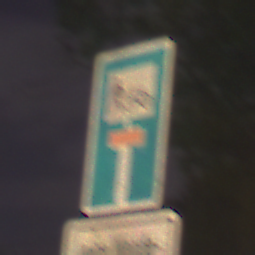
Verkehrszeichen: SackgasseRadverkehrFussgaengerDurchlaessig
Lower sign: HinweisGeaenderteVorfahrtVerkehrsfuehrungVerkehrsregelung3
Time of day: Night
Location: Outdoor (Suburban)
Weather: PartlyCloudy
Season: NotSpecified
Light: Artificial